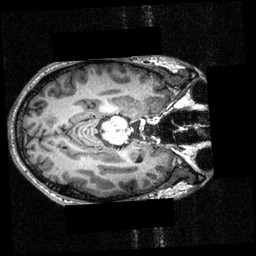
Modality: T1w
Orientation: axial
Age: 21
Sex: male
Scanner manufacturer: siemens
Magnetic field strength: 3.951 T
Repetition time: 1.5 s
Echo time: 0.00335 s